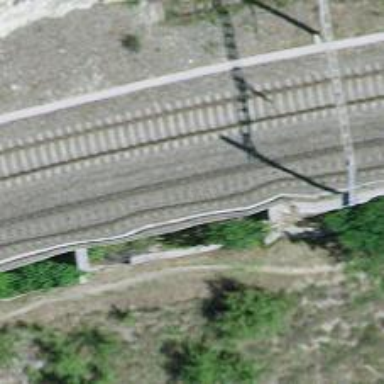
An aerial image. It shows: Railway with electrified contact lines.